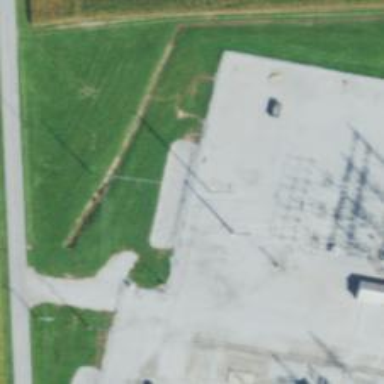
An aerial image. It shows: Power tower.